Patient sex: M
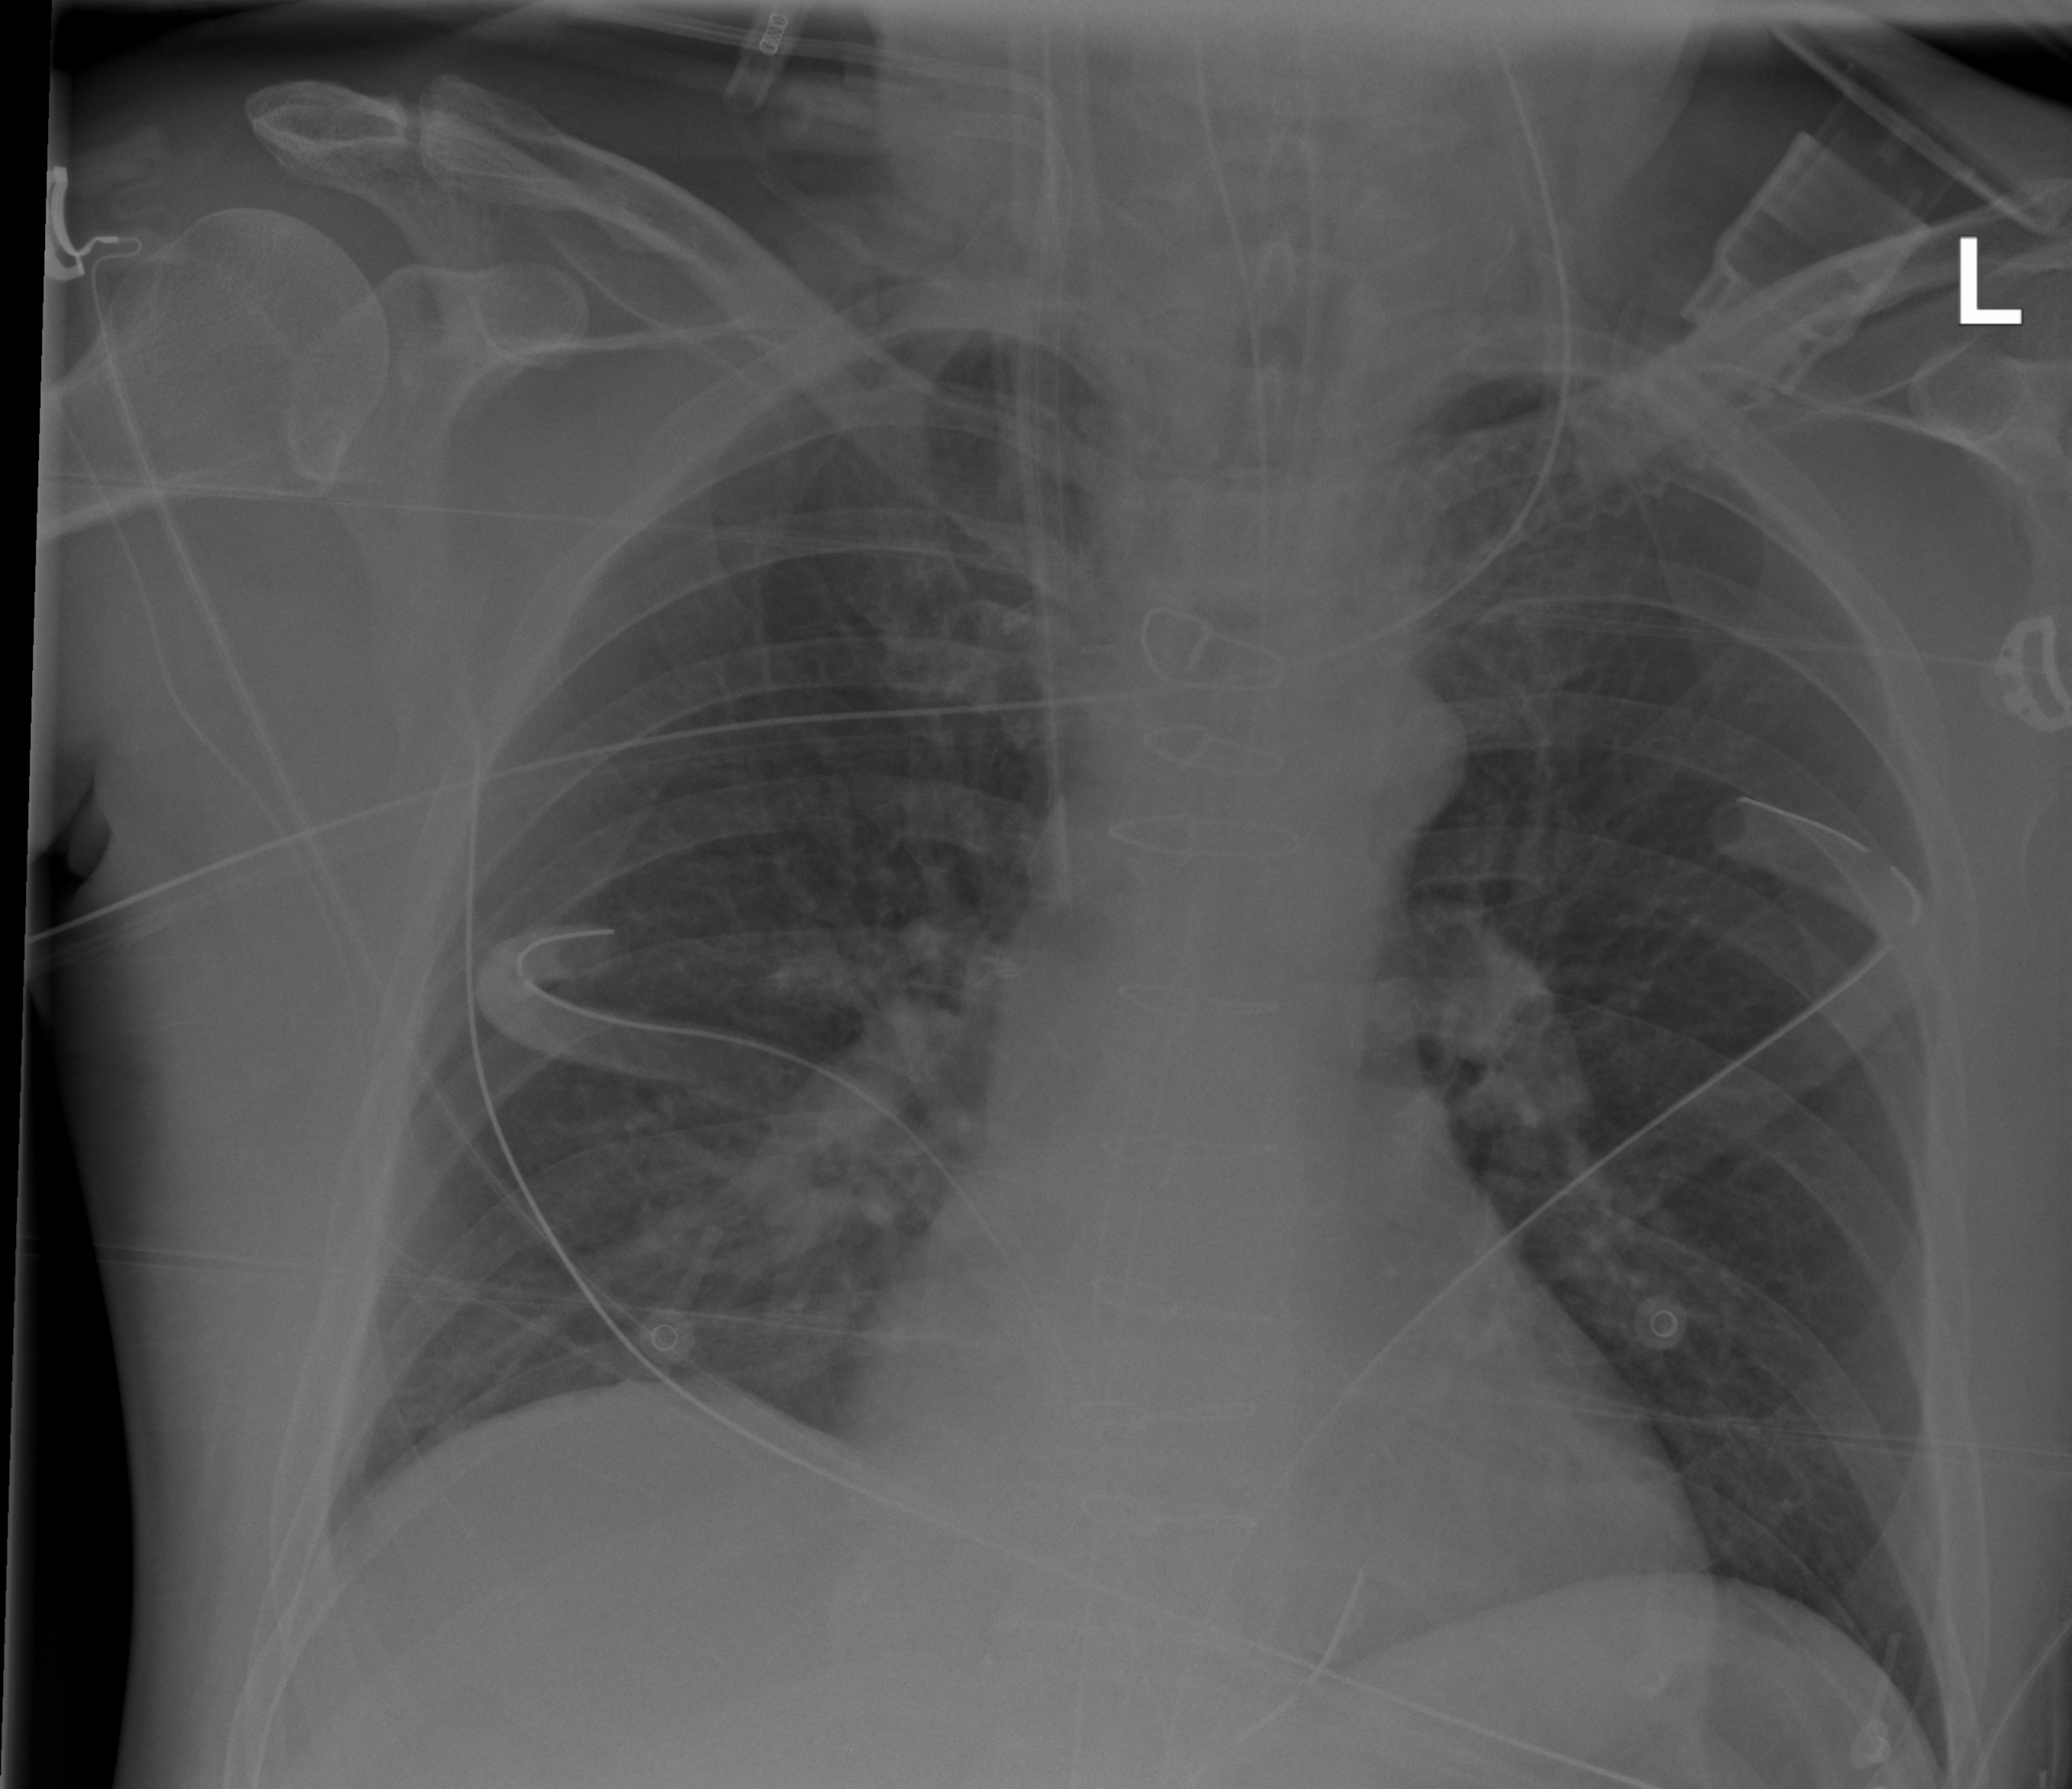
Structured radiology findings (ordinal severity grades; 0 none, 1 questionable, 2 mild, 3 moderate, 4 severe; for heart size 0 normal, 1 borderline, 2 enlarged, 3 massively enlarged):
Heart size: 0
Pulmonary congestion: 0
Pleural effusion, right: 0
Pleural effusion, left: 0
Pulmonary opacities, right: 0
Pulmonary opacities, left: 0
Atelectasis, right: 2
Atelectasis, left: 0